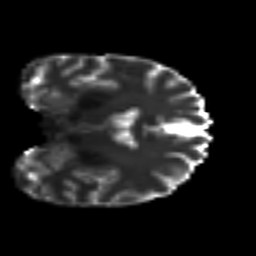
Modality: T2w
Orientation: coronal
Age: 32
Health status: ill
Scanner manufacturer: philips
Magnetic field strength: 3 T
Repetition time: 9 s
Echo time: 0.127 s